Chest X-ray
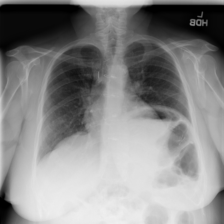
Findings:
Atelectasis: negative
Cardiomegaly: negative
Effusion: negative
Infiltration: negative
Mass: negative
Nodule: negative
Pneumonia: negative
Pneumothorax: negative
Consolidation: negative
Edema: negative
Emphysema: negative
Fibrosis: negative
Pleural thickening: negative
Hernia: negative